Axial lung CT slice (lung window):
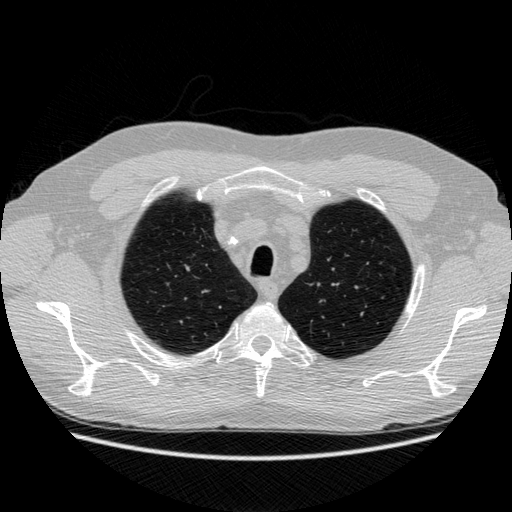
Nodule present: no